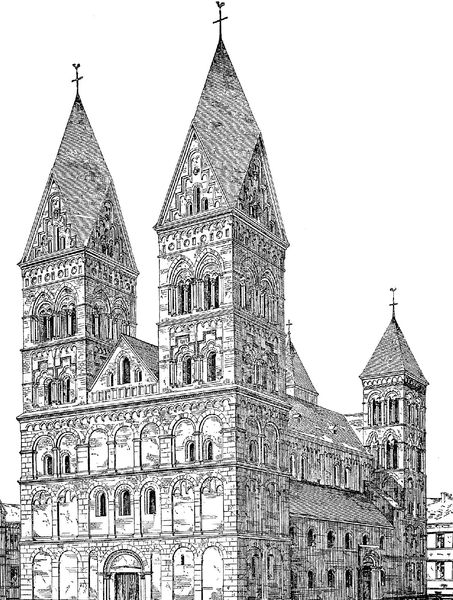
Titel: Pfarrkirche Mariä Himmelfahrt
Standort: Andernach, Mariä Himmelfahrt (EU - D - RP)
Schlagwörter: weiß, kirchturm, fenster, frankreich, schwarz, stuhl, säulen, tür, zeichnung, dach, gebäude, haus, haube, architektur, bild, kirche, spitzen, gotik, turm, bogen, fassade, dächer, grafik, rundbogen, tor, bögen, eingang, glockenturm, kreuz, türme, torbogen, dom, mauerwerk, stich, kathedrale, portal, kreuze, seitenschiff, romanik, chor, kapelle, wetterfahne, mittelalterlich, sakralbau, bauwerk, nischen, architekturzeichnung, satteldach, romanisch, westfassade, bogenfenster, westwerk, wandgliederung, würzburg, biforien, westseite, reformation, steinbau, katholisch, speyer, kirchenfassade, türmen, 1200, 1300, kirchtürmen, entor, corbie